Field crop: maize
Growth stage: 2
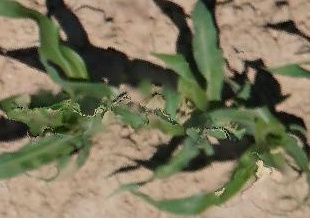
Species: maize